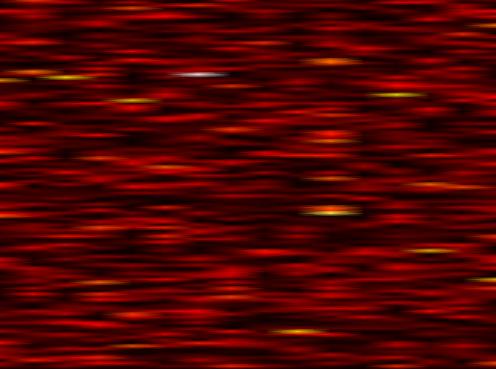
Label: UFMC